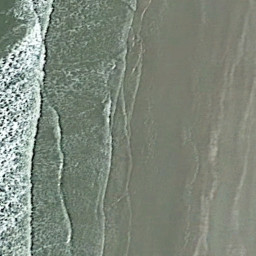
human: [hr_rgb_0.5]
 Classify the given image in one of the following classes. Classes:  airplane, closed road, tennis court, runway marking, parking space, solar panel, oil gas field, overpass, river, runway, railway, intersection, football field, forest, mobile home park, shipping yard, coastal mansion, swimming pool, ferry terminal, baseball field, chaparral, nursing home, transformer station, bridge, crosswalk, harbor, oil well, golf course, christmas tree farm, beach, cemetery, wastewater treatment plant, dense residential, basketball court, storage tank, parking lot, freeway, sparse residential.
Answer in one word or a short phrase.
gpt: beach